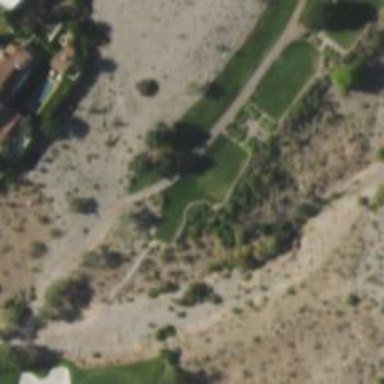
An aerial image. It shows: Golf path.